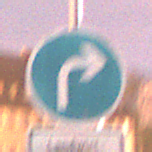
Verkehrszeichen: VorgeschriebeneFahrtrichtungRechts
Zusatzzeichen unten: BesondereFahrzeugeUndTransportgueter6
Umgebung: Outdoor, Suburban
Tageszeit: Night
Wetter: PartlyCloudy
Licht: Artificial
Jahreszeit: NotSpecified
Kontrast: HighContrast